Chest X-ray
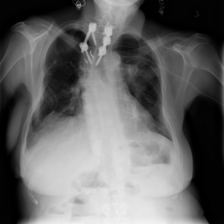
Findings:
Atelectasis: negative
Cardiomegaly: negative
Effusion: negative
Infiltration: negative
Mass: positive
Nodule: positive
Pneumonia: negative
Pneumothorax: negative
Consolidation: negative
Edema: negative
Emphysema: negative
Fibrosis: positive
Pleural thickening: negative
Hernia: negative